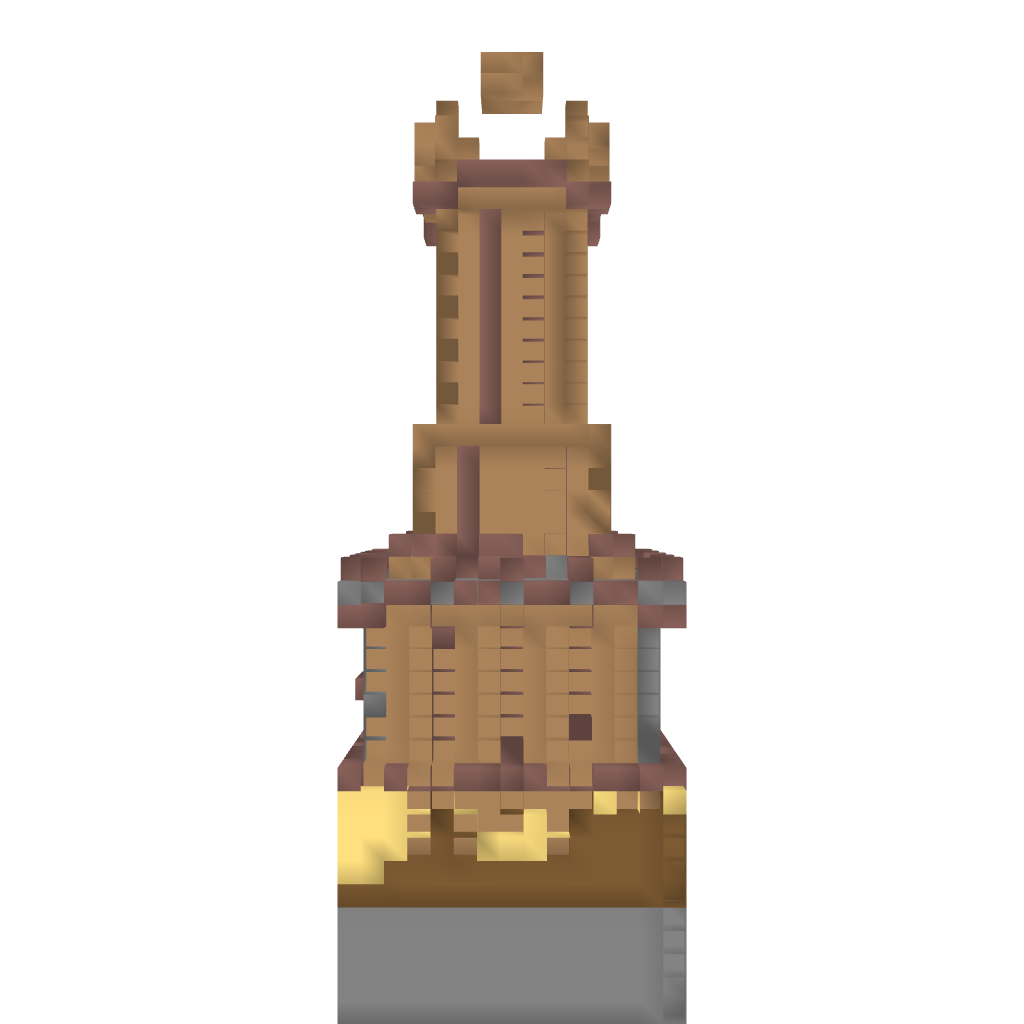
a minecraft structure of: Guard Tower good quality